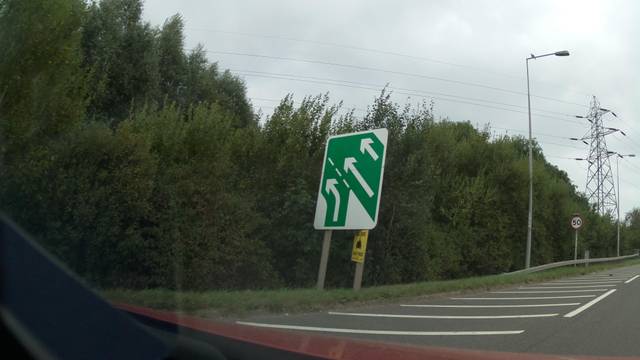
Region: United Kingdom
Coordinates: 53.0, -2.179